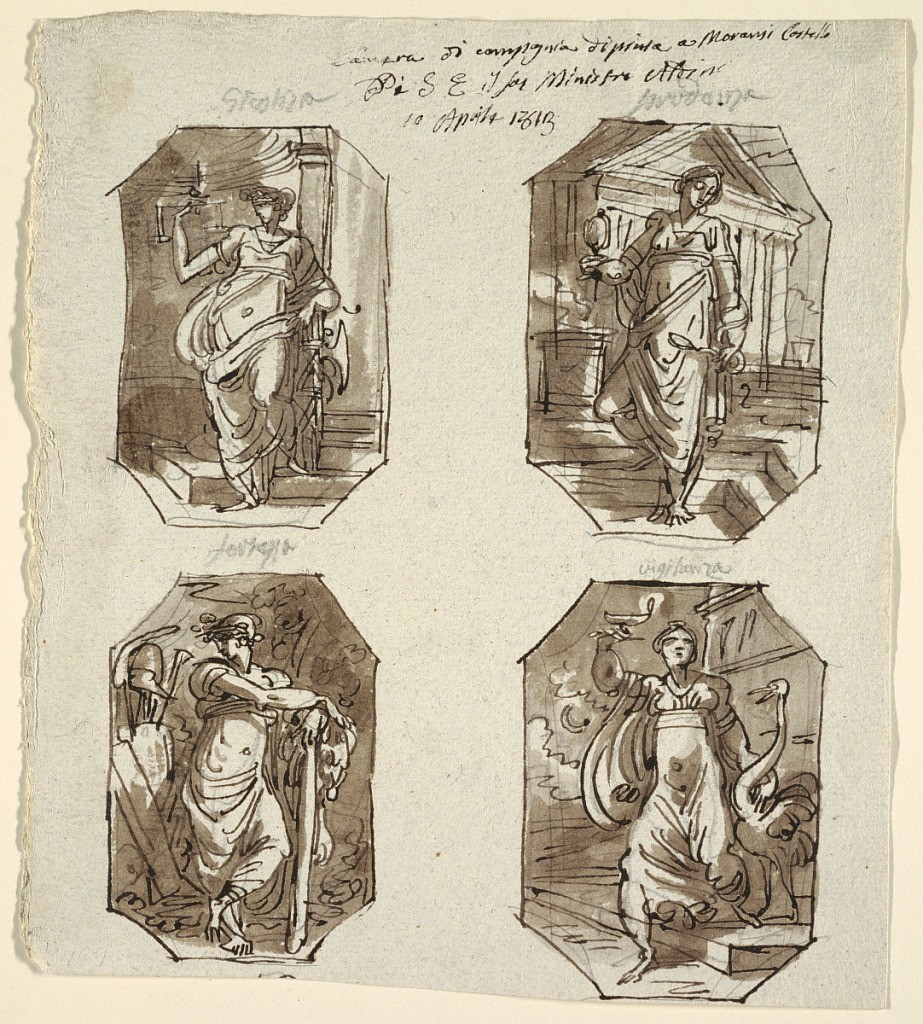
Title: Four Allegories of Virtue, Villa Aldini, Montmorency, France
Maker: Felice Giani, Italian, 1758–1823
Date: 1813
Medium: Pen and brown ink, brush and greyish-brown wash, black chalk on grey textured paper
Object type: Drawing
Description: Four octagonal drawings. Top, left: Justice shown standing on one side of niche, leaning upon fasces and raising pair of scales. Inscribed above in graphite: GIUSTIZA.  Top, right: Prudence shown standing in temple precinct, holding looking-glass and snake. Inscribed above in graphite: PRUDENZA. Bottom, left: Strength holding club and shown near trophies. Inscribed above in graphite: FORTEZZA. Bottom, right: Vigilance holding lamp with crane. Inscribed above in graphite: VIGILANZA.